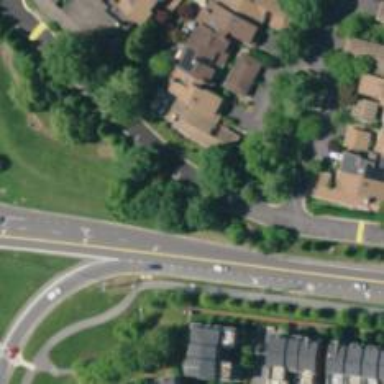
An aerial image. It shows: Secondary road with asphalt surface.